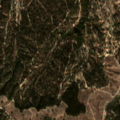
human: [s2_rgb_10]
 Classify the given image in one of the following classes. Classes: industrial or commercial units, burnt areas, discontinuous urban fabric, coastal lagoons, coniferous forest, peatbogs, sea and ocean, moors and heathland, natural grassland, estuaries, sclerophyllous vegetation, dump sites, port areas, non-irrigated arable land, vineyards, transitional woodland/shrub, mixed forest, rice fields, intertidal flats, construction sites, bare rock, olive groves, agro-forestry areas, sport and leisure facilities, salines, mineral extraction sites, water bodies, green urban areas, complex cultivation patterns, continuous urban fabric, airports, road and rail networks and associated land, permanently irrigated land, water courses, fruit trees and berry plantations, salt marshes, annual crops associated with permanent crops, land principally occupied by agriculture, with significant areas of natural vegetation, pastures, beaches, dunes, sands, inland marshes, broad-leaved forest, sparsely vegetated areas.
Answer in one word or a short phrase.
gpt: broad-leaved forest, mixed forest